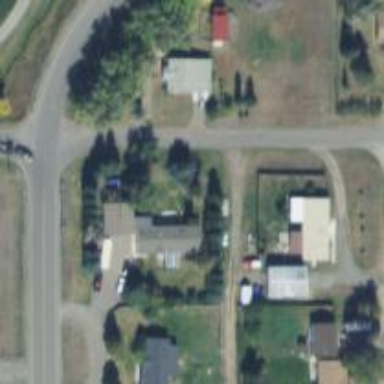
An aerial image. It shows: Alley classified as service road.